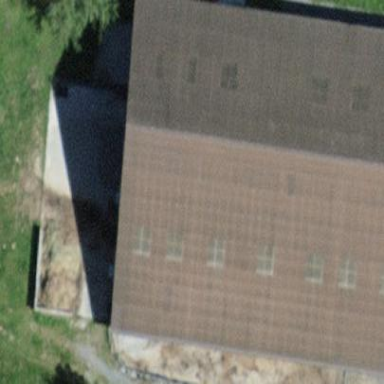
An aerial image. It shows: Rural barn.